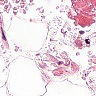
Metastatic tissue present: no